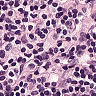
Metastatic tissue present: yes